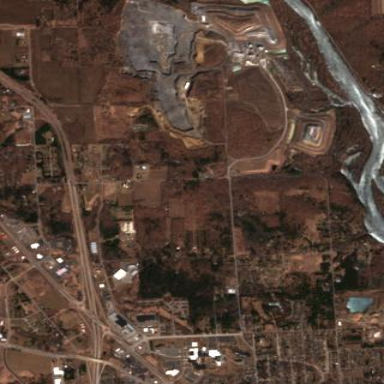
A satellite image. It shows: Quarry area.